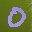
Label: 0